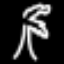
Label: palm tree